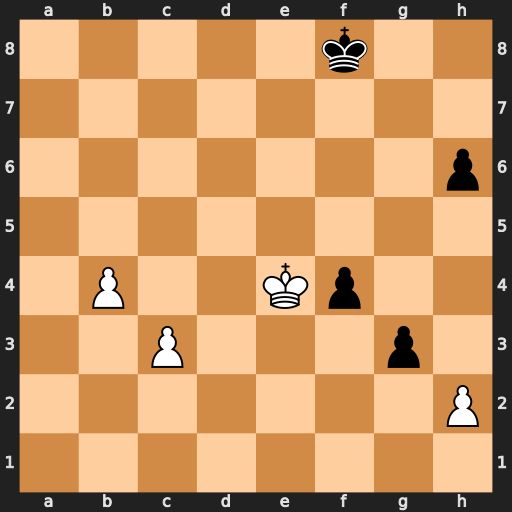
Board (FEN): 5k2/8/7p/8/1P2Kp2/2P3p1/7P/8
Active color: w
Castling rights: -
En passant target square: -
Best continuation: hxg3 fxg3 Kf3